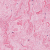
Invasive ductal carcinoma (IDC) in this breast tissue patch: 0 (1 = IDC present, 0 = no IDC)